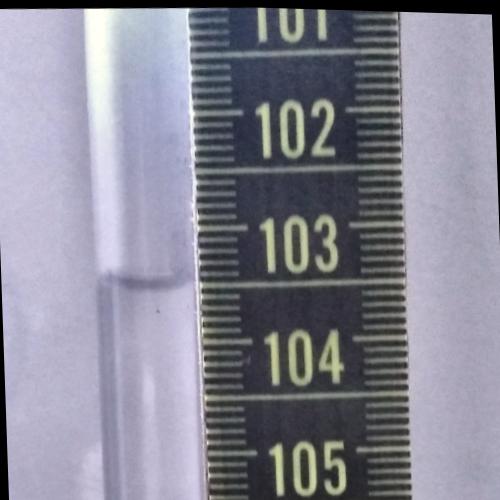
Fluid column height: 103.5 cm